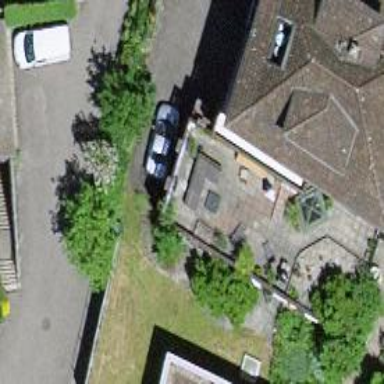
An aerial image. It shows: Residential building.